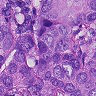
Metastatic tissue present: yes